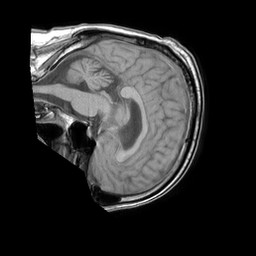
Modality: T1w
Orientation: sagittal
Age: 57
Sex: male
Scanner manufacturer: philips
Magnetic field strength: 1.5 T
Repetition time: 0.1828 s
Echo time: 0.001806 s